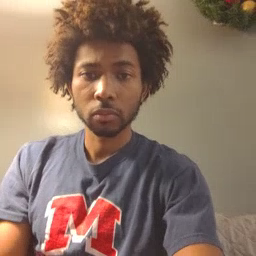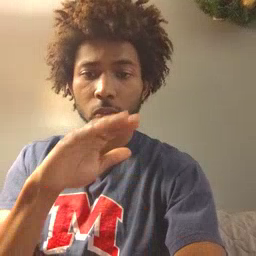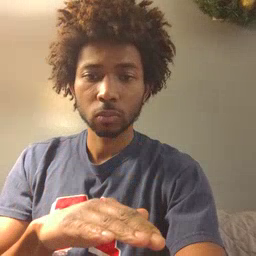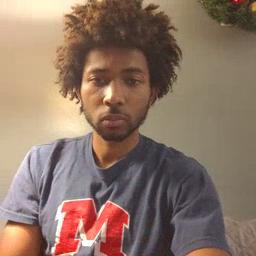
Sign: on